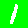
Digit: 1